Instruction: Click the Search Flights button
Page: home
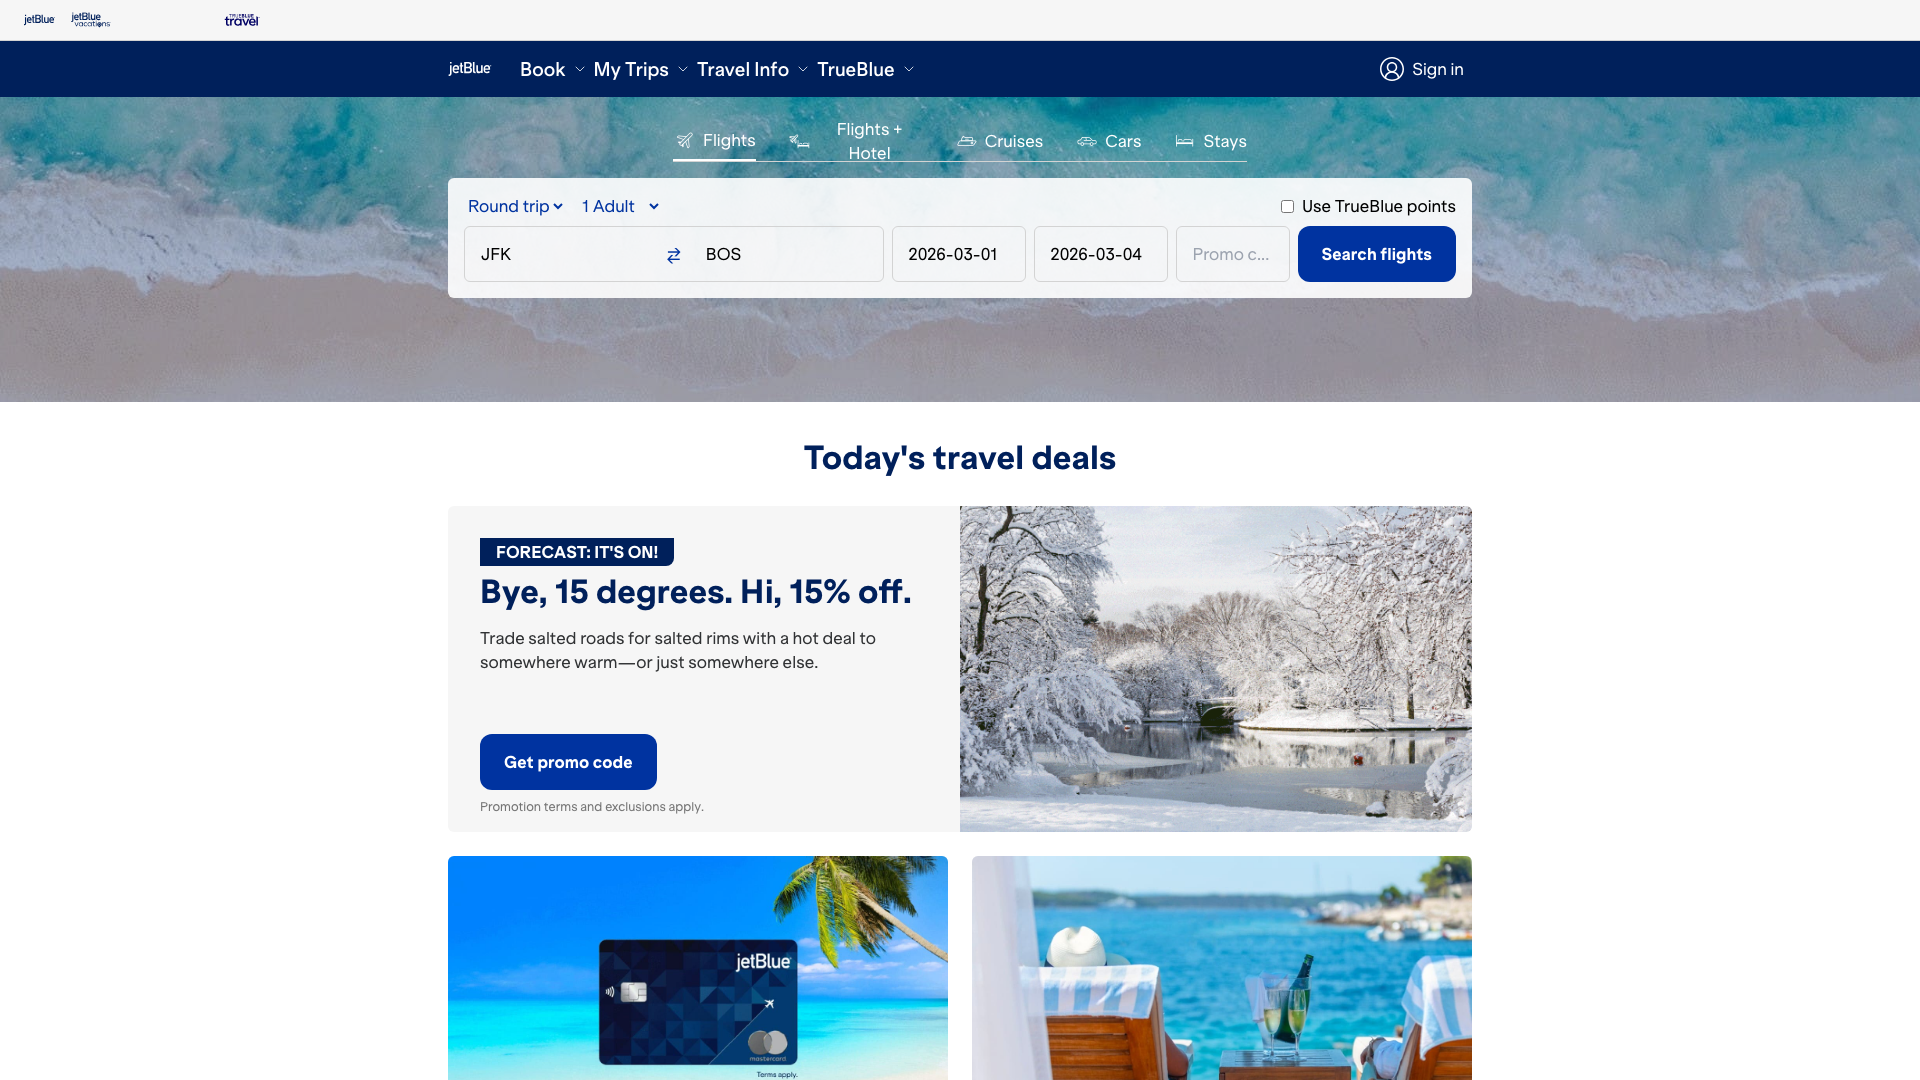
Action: click